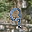
Label: 9